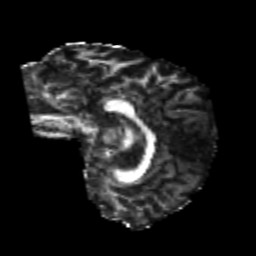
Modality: FA
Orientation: sagittal
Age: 24
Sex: male
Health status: healthy
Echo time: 0.074 s